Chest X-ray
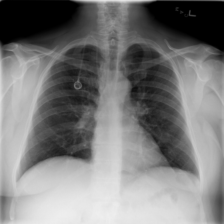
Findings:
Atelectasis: negative
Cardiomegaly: negative
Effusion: negative
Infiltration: negative
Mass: negative
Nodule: negative
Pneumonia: negative
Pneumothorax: negative
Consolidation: negative
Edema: negative
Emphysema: negative
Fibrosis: negative
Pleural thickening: negative
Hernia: negative